Aerial crown-view tile of a tropical tree (Barro Colorado Island, Panama), acquired 20240716:
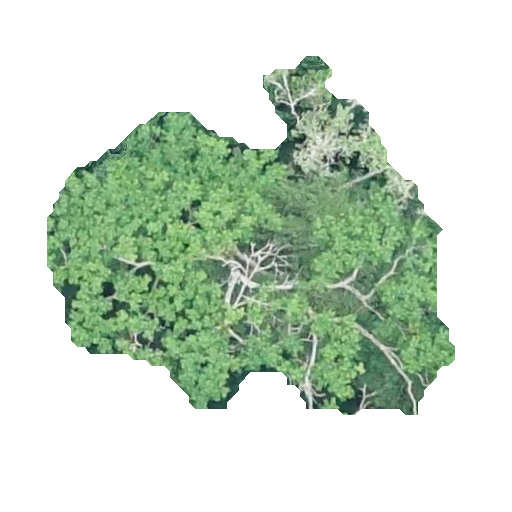
Species: Quararibea stenophylla
GBIF accepted scientific name: Quararibea stenophylla
Crown area: 149.892 m²